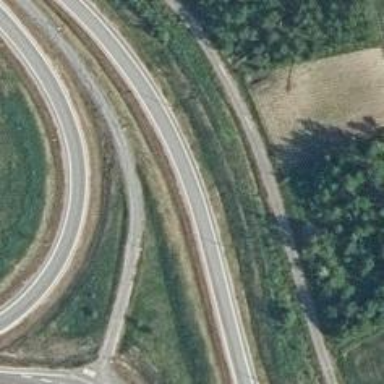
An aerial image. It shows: Motorway link road with asphalt surface. The road belongs to the tertiary functional class.